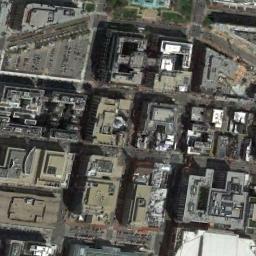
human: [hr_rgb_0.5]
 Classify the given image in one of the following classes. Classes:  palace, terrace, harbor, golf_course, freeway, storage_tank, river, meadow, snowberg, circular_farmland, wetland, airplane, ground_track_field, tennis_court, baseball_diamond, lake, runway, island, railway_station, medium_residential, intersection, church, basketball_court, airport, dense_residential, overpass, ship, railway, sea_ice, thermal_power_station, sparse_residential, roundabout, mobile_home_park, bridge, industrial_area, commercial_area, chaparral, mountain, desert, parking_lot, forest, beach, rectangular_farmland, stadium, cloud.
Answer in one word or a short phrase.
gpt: commercial_area